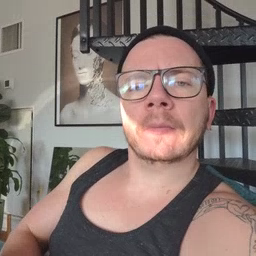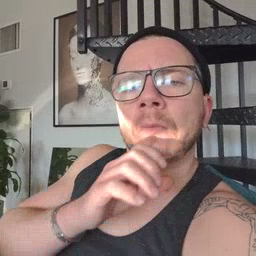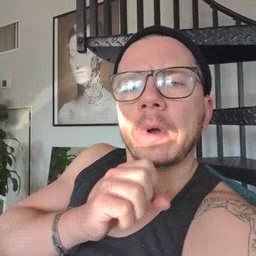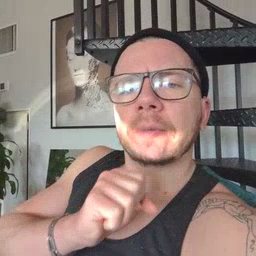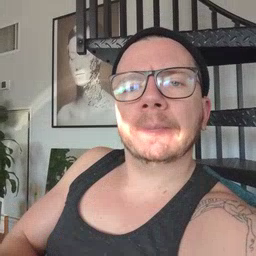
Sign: orange